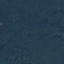
Label: Forest